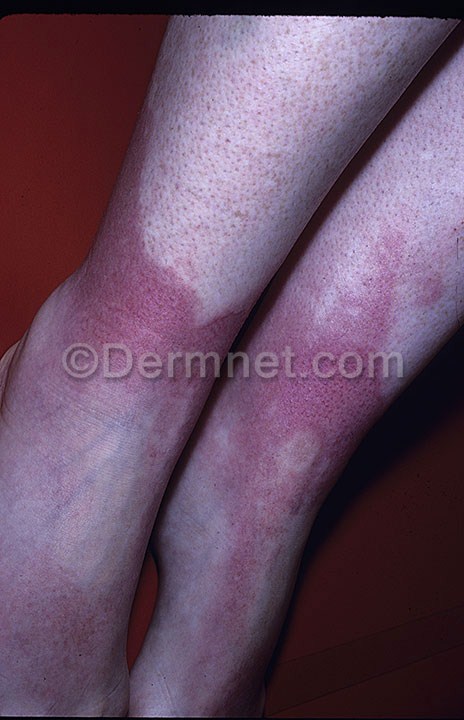
Disease: Light Diseases and Disorders of Pigmentation